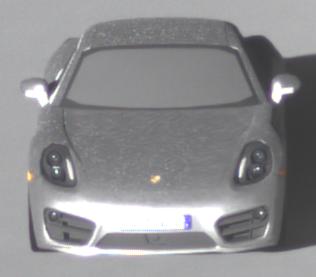
Make: Porsche
Model: Cayman
Detailed model: Cayman (981C)
Model produced from: 2013/03
Model produced until: 2014/04
Doors: 2
Color: white
Road condition: dry road
Daytime: morning or afternoon
Contrast: high contrast